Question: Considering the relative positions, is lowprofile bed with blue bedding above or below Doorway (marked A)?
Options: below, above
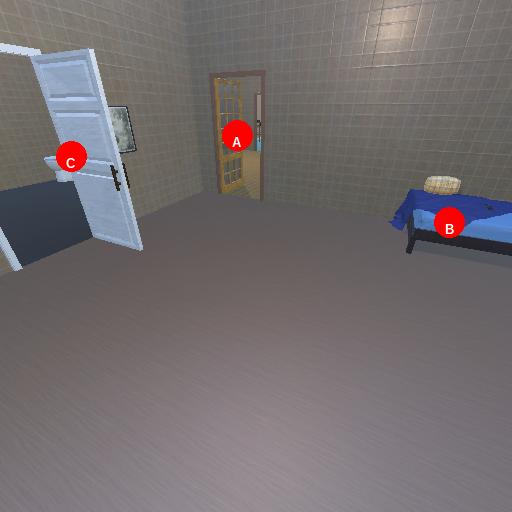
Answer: below